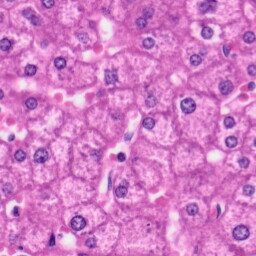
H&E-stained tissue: Liver